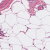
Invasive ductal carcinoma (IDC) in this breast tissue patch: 0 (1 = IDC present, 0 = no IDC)